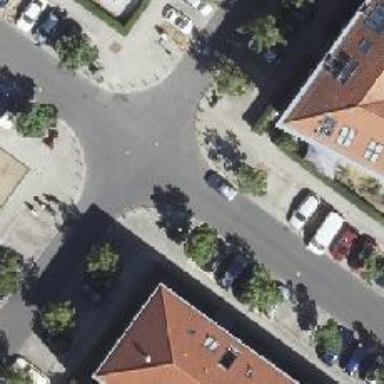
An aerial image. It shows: Unmarked crossing on the road.